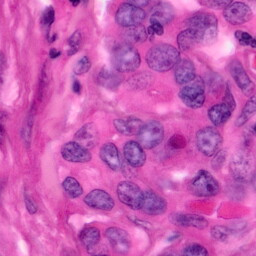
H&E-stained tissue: Pancreatic